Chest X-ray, AP view. Patient: 34 years old, sex M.
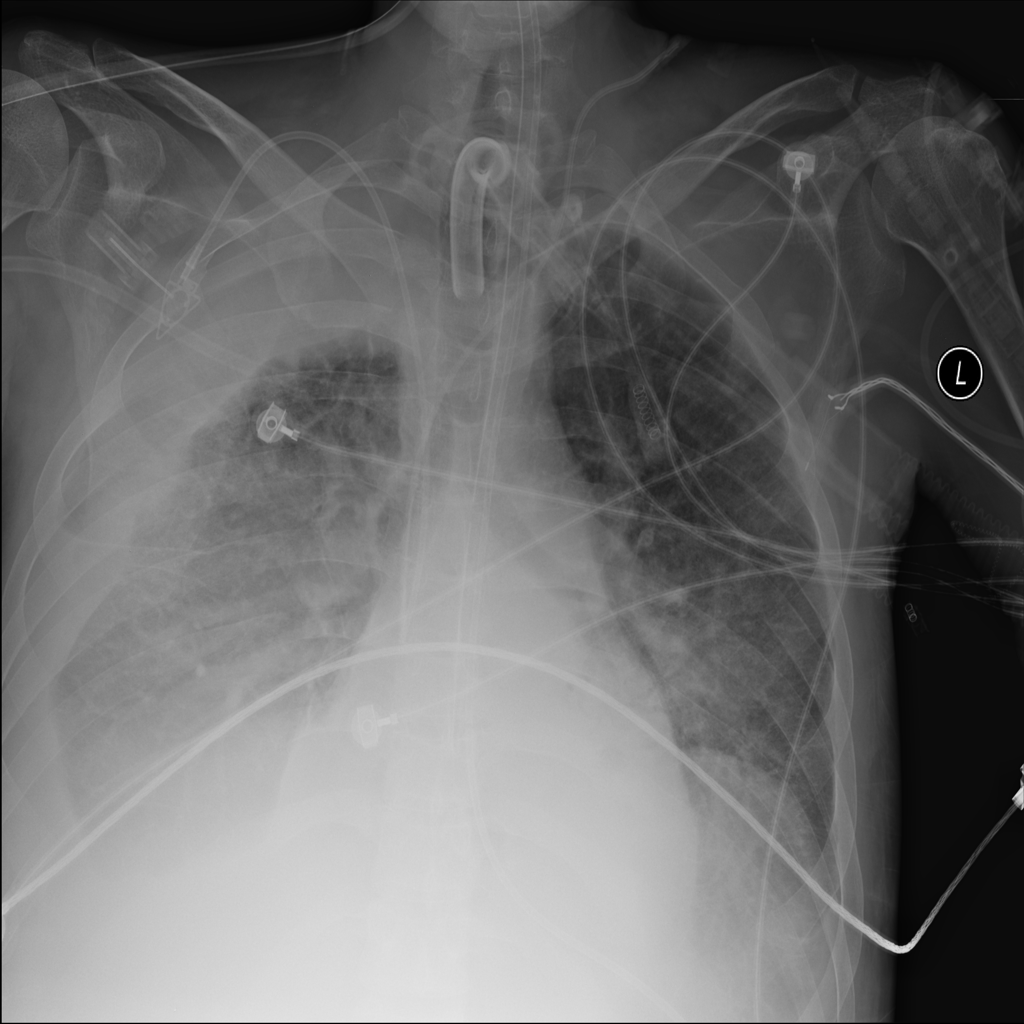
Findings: Atelectasis, Effusion, Infiltration